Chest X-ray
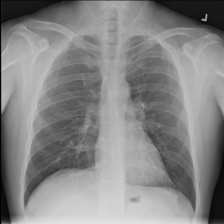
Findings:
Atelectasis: negative
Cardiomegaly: negative
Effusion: negative
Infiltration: negative
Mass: negative
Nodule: negative
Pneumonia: negative
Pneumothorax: negative
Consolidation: negative
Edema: negative
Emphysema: negative
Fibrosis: negative
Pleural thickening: negative
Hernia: negative